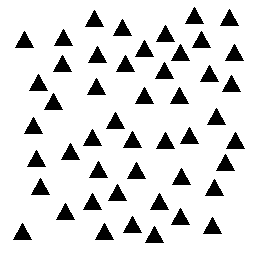
Squares: 0
Triangles: 48
Stars: 0
Total shapes: 48